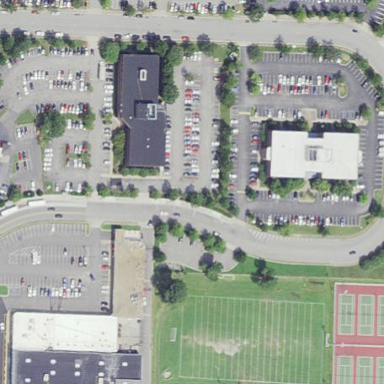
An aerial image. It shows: Parking area with surface.